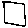
Label: square